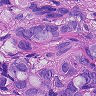
Metastatic tissue present: yes